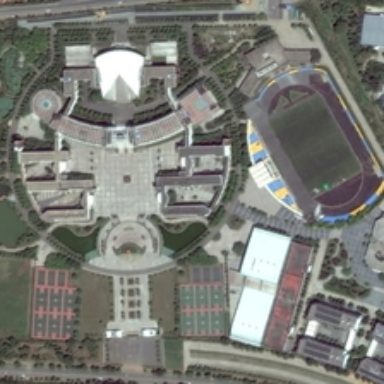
Many green trees and playground with other playgrounds are in a school .